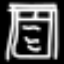
Label: bed